Field crop: maize
Growth stage: 1
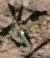
Species: atriplex